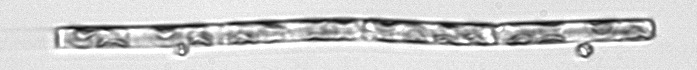
Label: Guinardia_delicatula